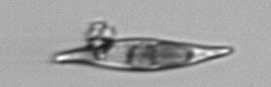
Label: Pleurosigma